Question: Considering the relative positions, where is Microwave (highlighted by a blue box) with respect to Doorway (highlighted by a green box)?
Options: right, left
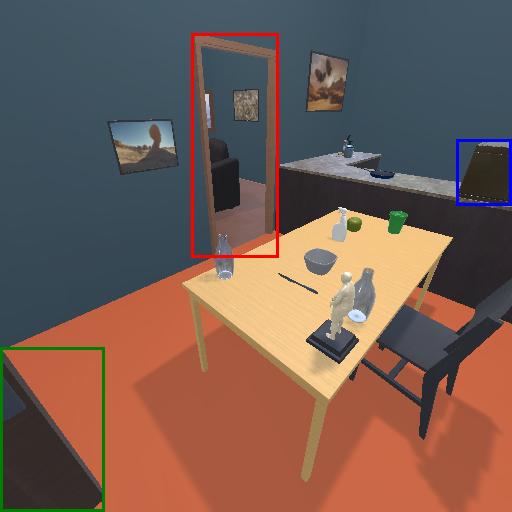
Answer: right